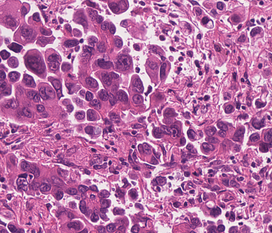
Tumor epithelial tissue: yes
Tumor-associated stroma tissue: yes
Normal tissue: no